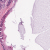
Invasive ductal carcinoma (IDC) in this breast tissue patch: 0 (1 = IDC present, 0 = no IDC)